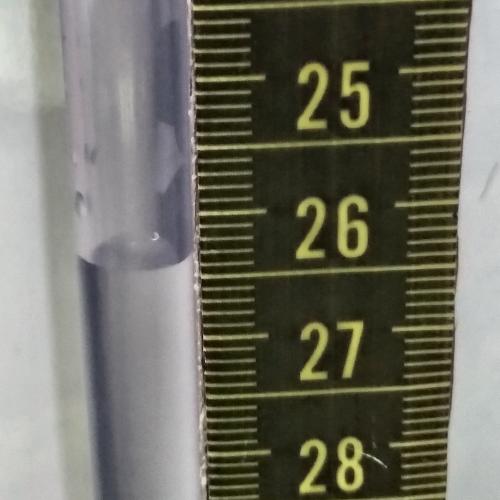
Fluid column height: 26.3 cm